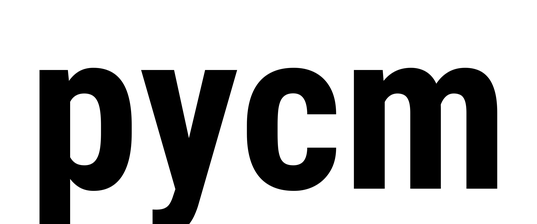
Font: Roboto_Condensed_Bold